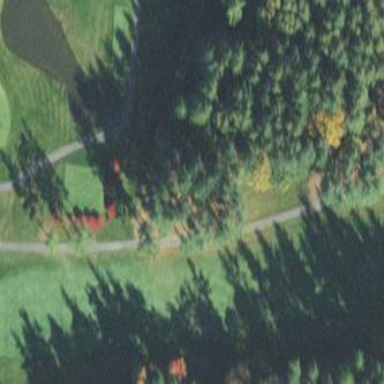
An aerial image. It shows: Golf fairway surrounded by grass.